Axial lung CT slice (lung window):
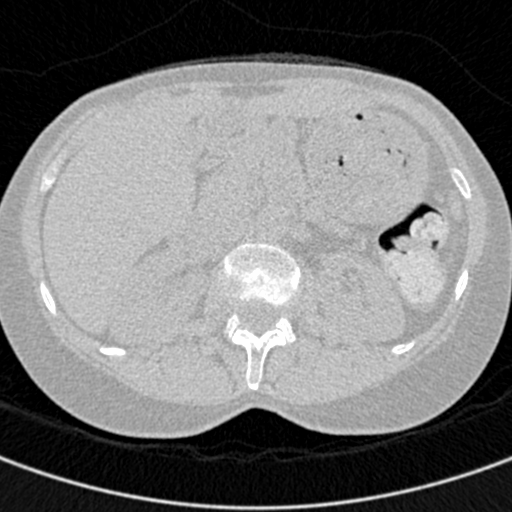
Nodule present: no